Field crop: maize
Growth stage: 2
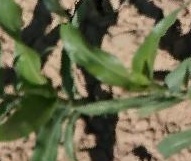
Species: maize